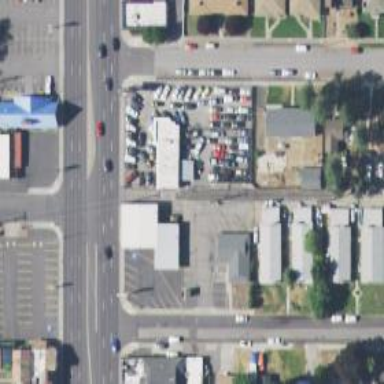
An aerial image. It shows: Alleyway designated as service road.